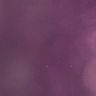
Metastatic tissue present: no